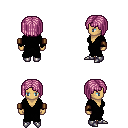
a pixel art fantasy rpg character, female body template, human, tanned skin, black robe, teal pants, pink pageboy hairstyle, leather bracers, metal boots, four views (front, back, left, right), 2x2 character sprite sheet, small pixel art, hard edges, no anti-aliasing